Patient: sex M, age 71
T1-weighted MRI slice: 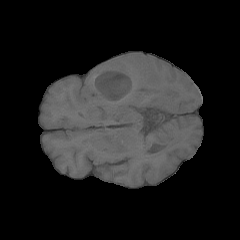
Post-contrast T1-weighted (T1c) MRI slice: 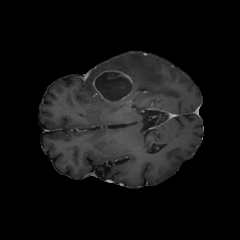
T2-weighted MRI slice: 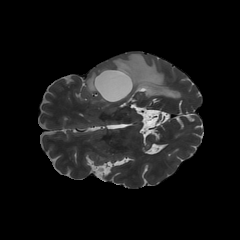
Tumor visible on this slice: yes
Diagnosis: Glioblastoma, IDH-wildtype
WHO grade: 4